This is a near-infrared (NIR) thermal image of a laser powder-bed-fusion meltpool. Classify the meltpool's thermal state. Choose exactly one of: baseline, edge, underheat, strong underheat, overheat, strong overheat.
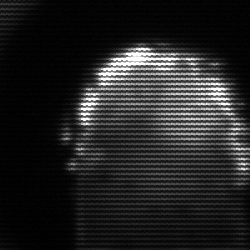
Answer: baseline